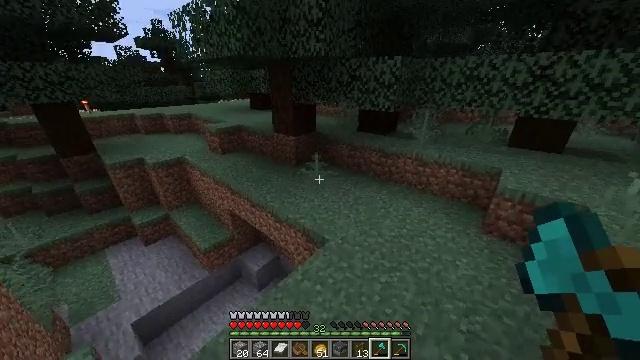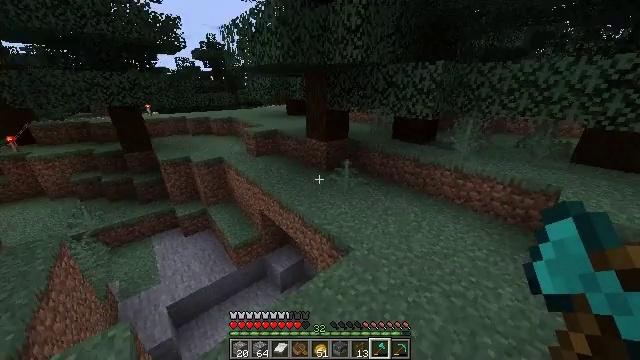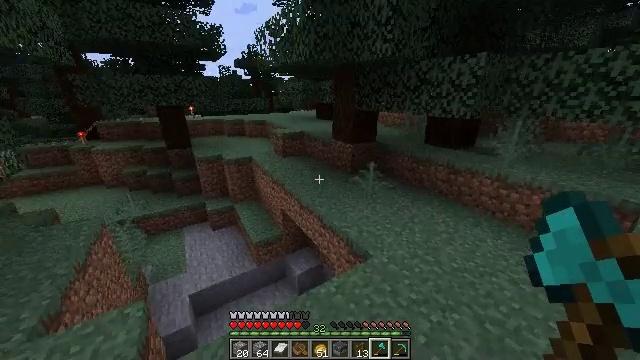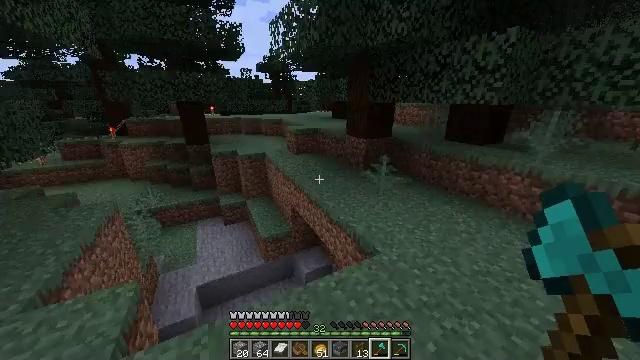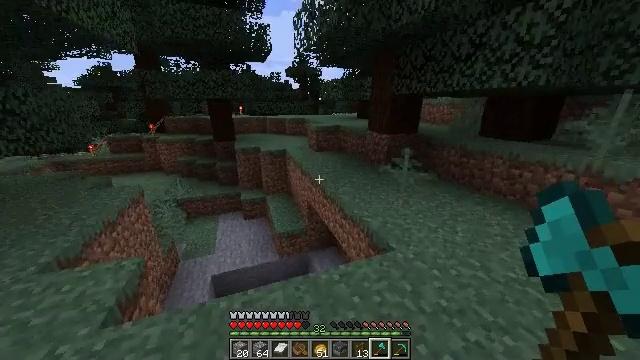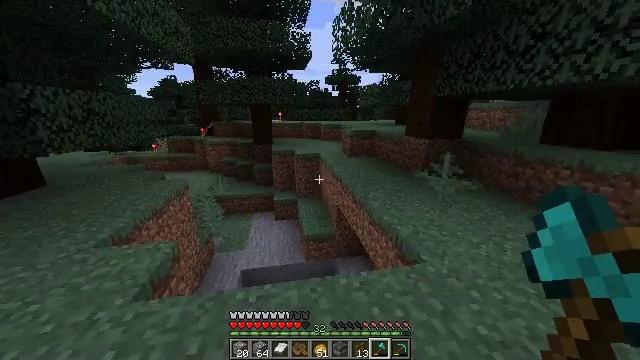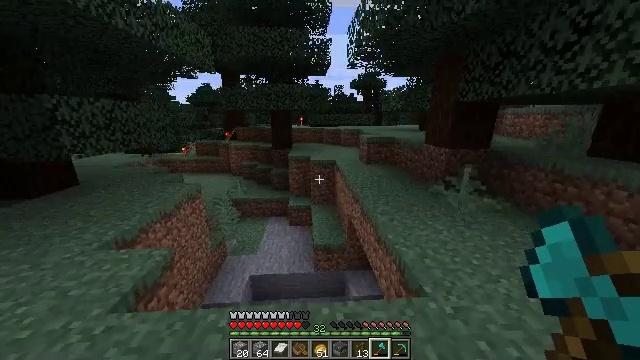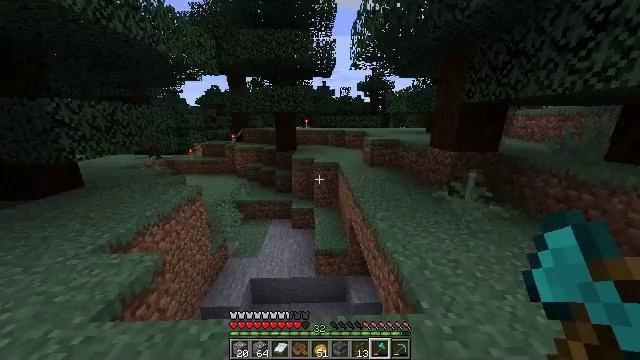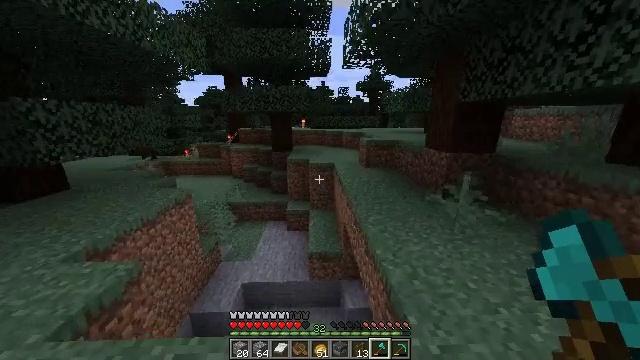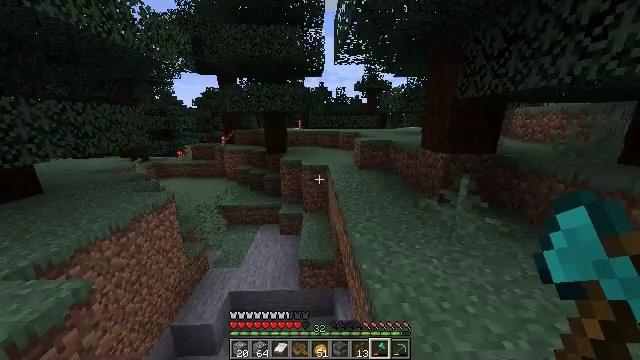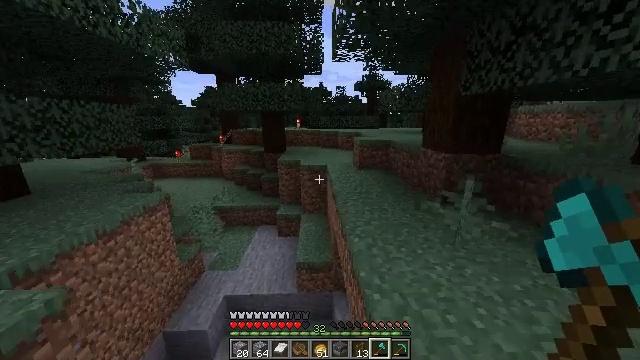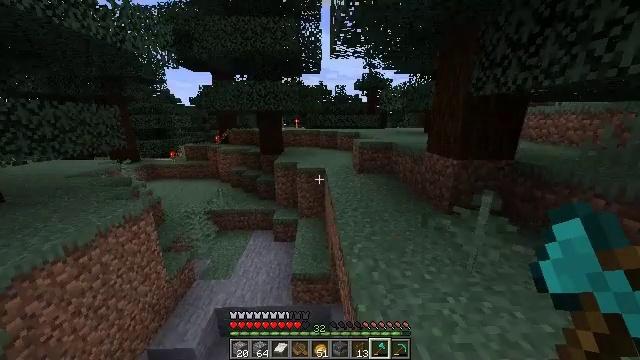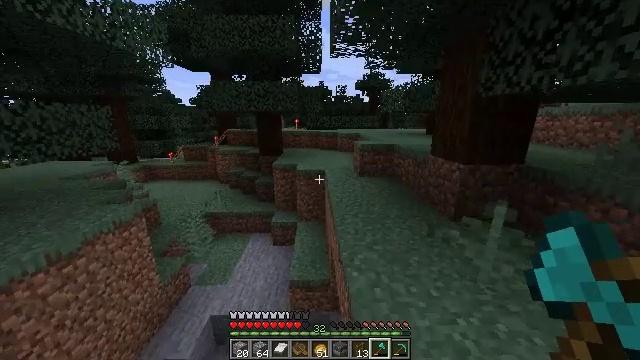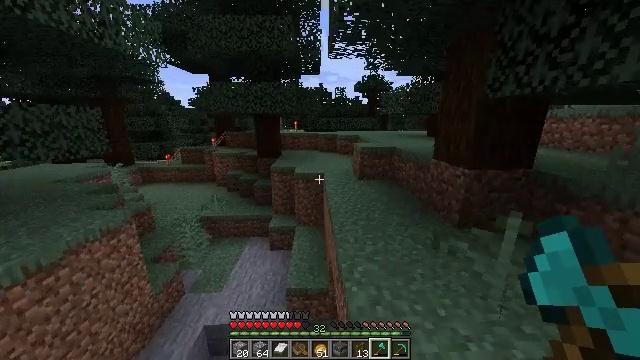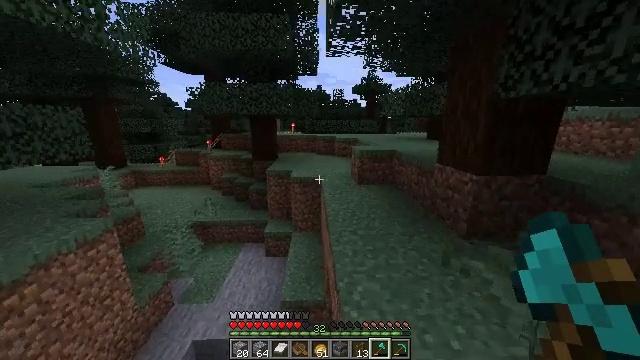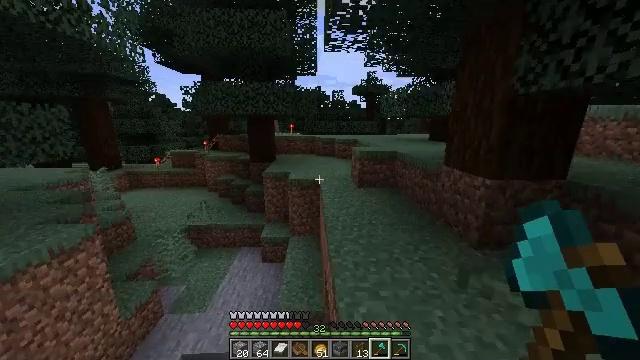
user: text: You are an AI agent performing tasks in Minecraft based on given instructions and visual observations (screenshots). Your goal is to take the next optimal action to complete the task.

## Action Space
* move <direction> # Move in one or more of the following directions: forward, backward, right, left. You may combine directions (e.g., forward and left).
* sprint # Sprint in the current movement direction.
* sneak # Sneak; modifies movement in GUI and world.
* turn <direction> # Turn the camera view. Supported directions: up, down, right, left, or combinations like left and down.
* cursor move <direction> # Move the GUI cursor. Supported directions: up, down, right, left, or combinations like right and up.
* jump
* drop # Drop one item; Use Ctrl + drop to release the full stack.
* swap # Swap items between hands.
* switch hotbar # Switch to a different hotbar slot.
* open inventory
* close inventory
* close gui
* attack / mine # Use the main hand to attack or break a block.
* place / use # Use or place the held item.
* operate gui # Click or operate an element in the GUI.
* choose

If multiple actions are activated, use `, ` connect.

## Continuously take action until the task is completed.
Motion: motion action
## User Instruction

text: Drop a spruce boat.
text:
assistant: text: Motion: move forward and move right, sprint, turn left and up
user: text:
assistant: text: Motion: move forward and move right, turn left and up
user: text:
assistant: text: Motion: move forward and move right, turn left and up
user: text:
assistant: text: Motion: move forward and move right, turn left and up
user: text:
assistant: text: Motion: move forward and move right, turn left and up
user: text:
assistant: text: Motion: move forward and move right, turn left and up
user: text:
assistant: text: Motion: move forward and move right, turn left
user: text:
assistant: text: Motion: move forward and move right
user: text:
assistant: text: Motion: move forward
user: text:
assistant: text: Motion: move forward
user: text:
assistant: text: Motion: move forward
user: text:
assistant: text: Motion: move forward
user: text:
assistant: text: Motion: move forward
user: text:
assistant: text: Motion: move forward
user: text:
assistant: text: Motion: move forward
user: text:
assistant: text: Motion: move forward, sprint
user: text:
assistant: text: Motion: move forward, sprint
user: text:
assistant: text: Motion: move forward, sprint, turn right
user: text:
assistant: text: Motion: move forward, sprint, turn right
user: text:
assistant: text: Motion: move forward and move right
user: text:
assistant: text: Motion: move forward and move right
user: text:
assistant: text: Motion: move forward and move right
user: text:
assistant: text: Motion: move forward
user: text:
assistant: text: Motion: move forward, turn left
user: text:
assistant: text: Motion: move forward, turn left
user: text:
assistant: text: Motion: move forward, sprint, turn left
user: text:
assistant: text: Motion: move forward, sprint
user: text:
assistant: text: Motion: move forward, sprint
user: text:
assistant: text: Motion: move forward, sprint
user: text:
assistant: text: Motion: move forward, turn left